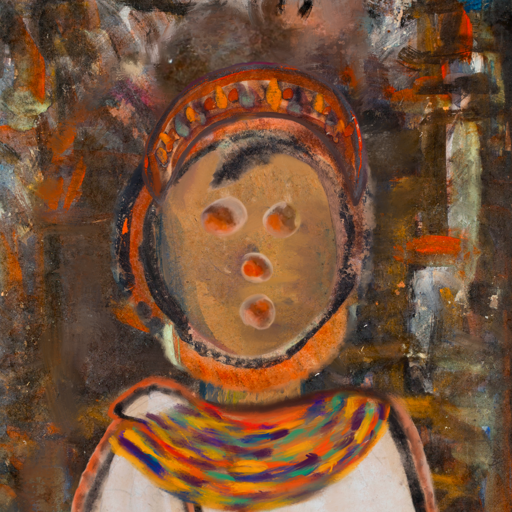
Background: GypsyQueen, Head And Neck Front: In_The_Sun, Face Front: Rupkatha, Bust: Roy_Bahadur, Hair Front: Childish, Head Accessory: Hypocrite, Second Necklace: An_Impression_2, Necklace: Blank, Baby: Blank